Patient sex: M
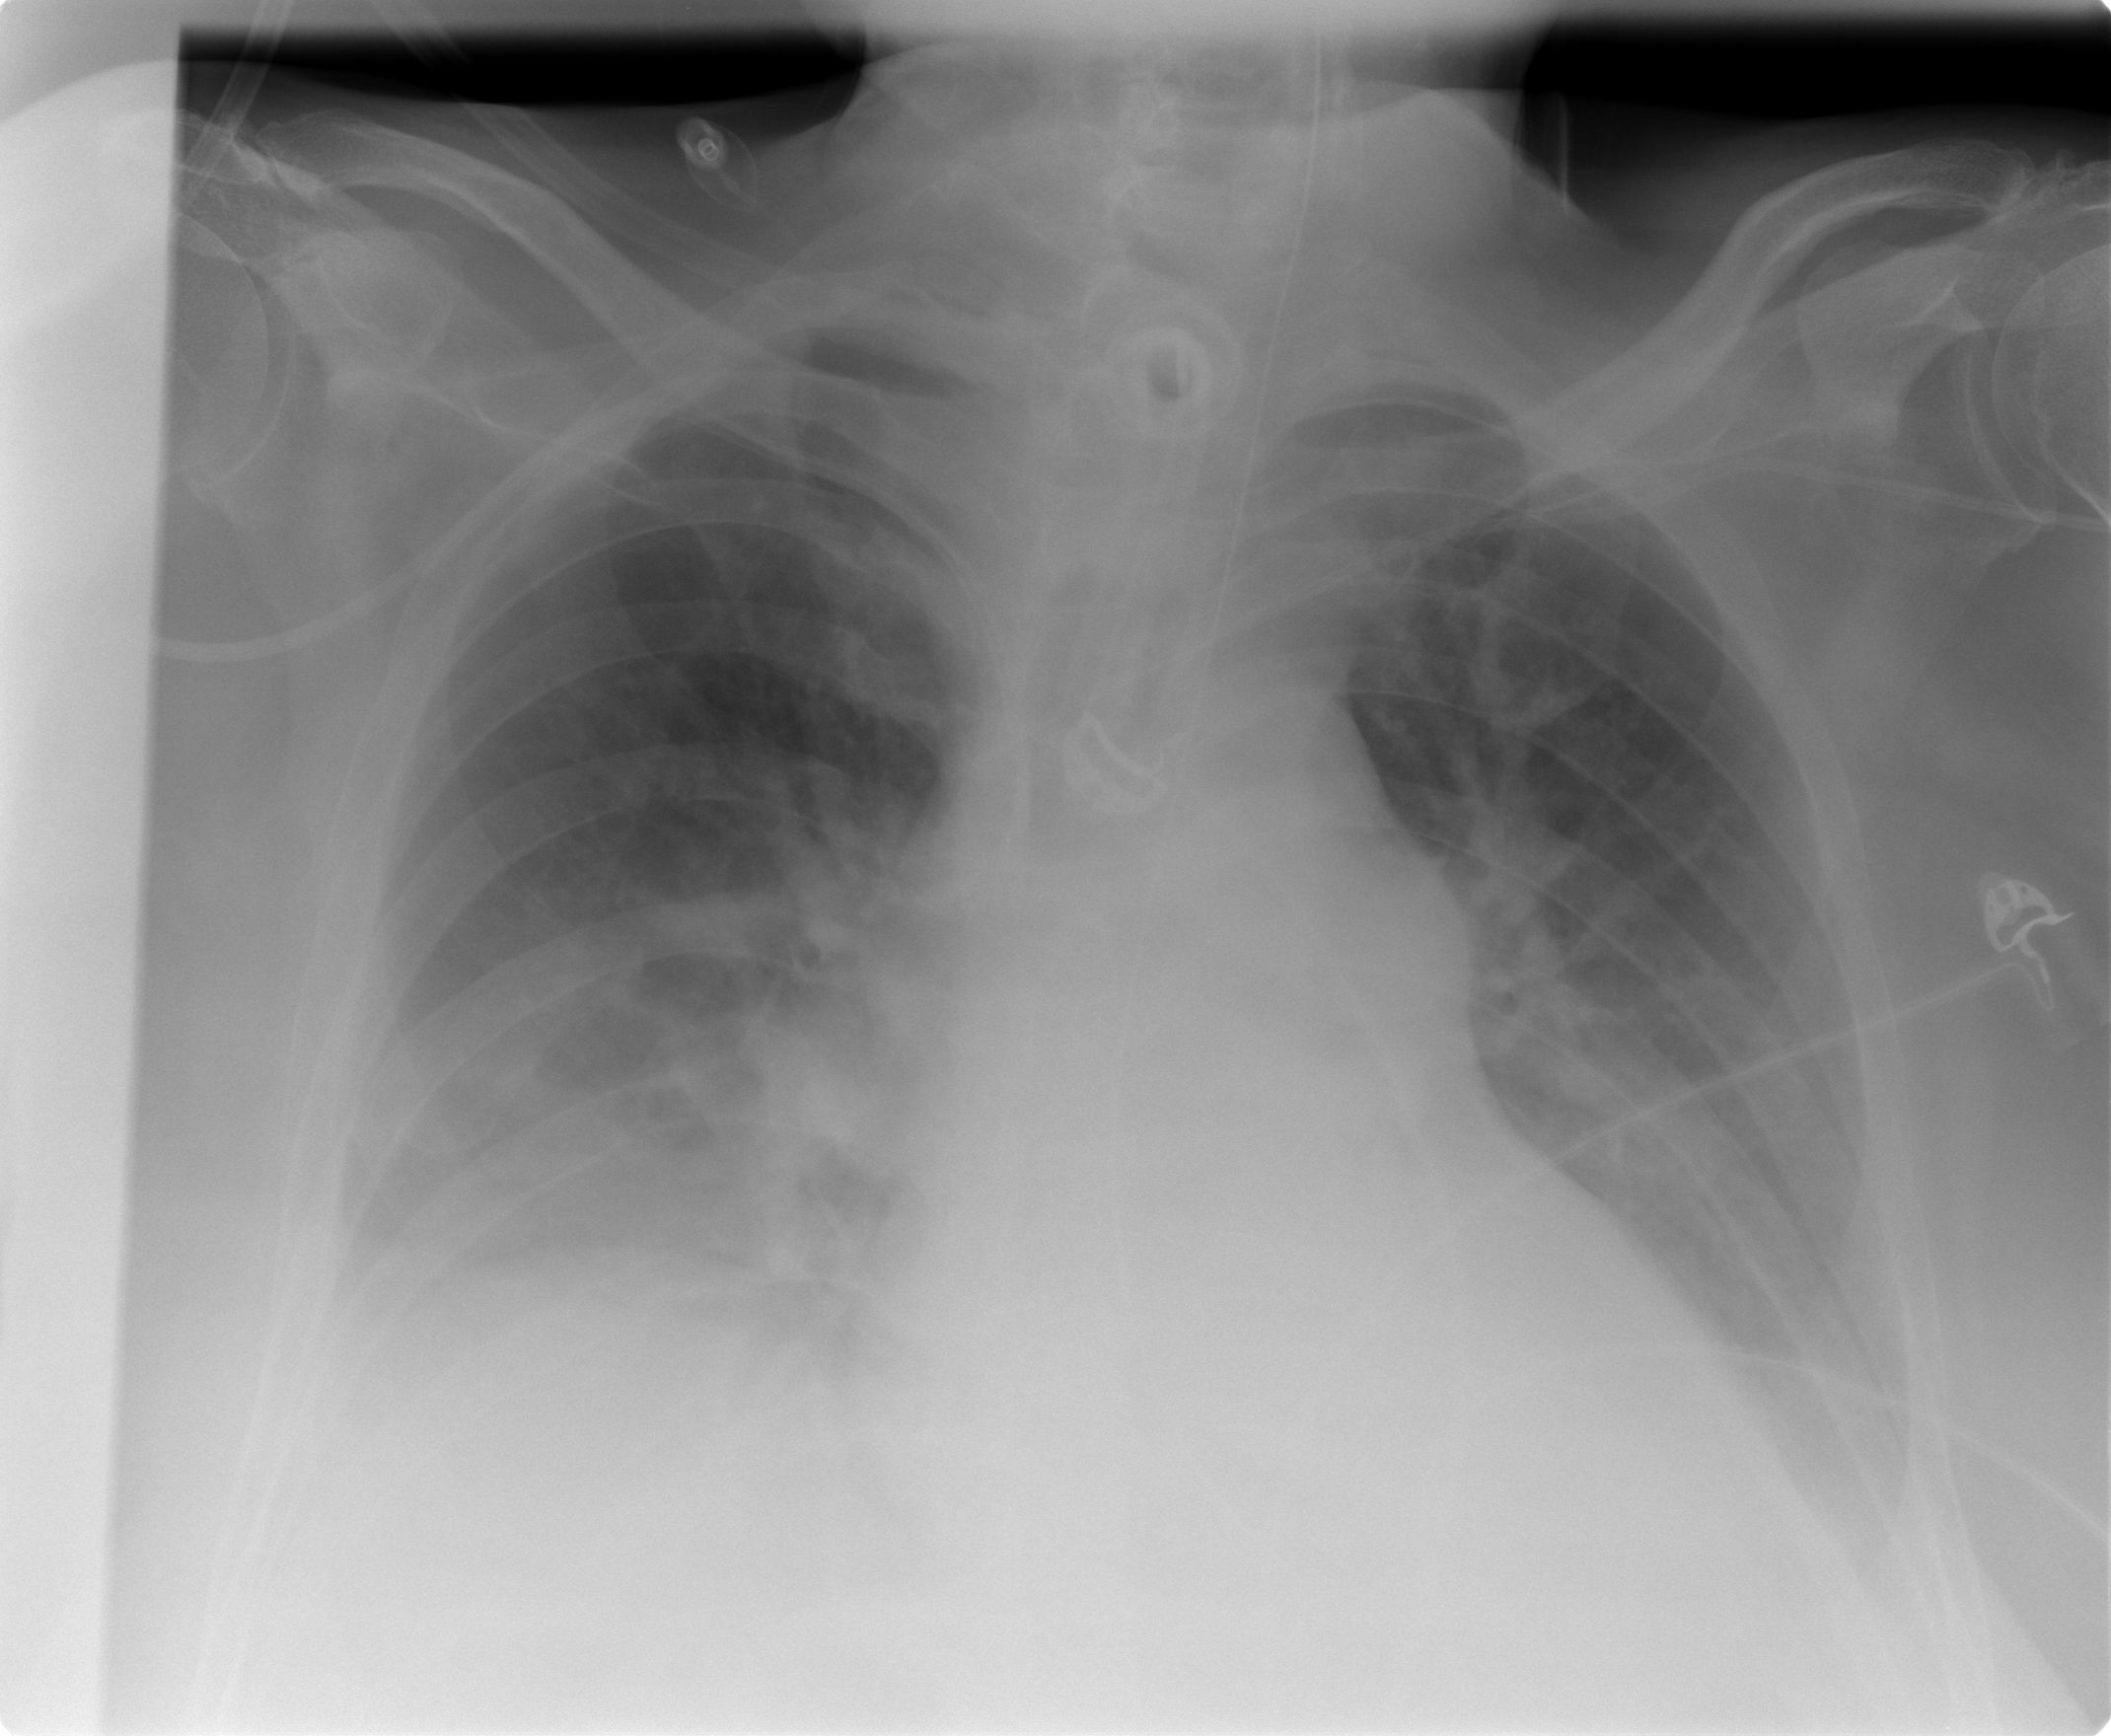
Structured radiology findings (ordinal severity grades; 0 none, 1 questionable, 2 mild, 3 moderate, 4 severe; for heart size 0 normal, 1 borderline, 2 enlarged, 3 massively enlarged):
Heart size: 1
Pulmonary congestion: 2
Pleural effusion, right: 2
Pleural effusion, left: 2
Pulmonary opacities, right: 0
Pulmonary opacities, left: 0
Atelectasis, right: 2
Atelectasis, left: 2